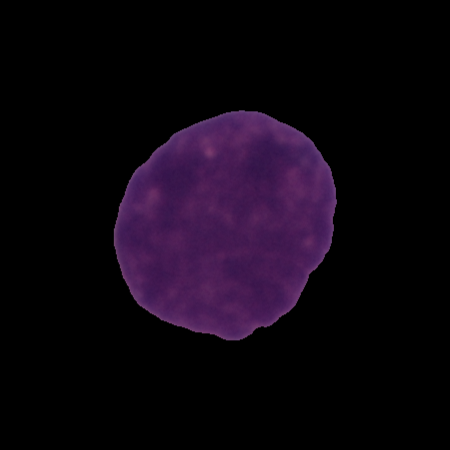
Label: cancer